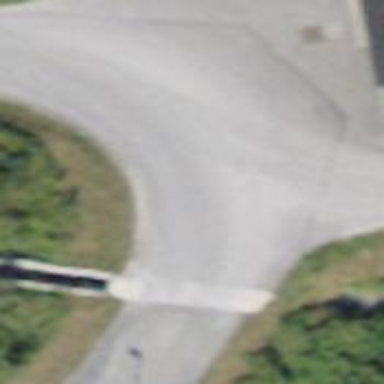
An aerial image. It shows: Smooth asphalt road in residential area.